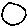
Label: moon